Question: I'm making some kind of movie with a webpage. For that I have to do certain things with the chars of the text. The html looks like this:
'''
<div id="section_1" style="display: none;">
<p>Goede typografie stimuleert het lezen en heeft als gevolg dat men zo weinig mogelijk moeite hoeft te doen om een tekst te kunnen lezen. Het moet zo min mogelijk weerstand oproepen om een tekst te kunnen begrijpen.</p>
</div>
<div id="section_2" style="display: none;">
<p>Het vermogen om zeer snel te kunnen lezen en zodoende onze tijd effectief te kunnen gebruiken, hangt vooral af van de wijze waarop de boodschap typografisch is vormgegeven.</p>
</div>
'''
To use the chars, I span every letter. Shown below:
'''
var spans = new Array();
// span every character
for(var i = 0; i < data.sections.length; i++) {
//spanEachChar("#section_"+i);
$("#section_"+i).children().andSelf().contents().each(function(index){
if (this.nodeType == 3) {
var $this = $(this);
$this.replaceWith($this.text().replace(/\w/g, function(text,index2) {
return "<span id="+index2+">" + text + "</span>";
}));
}
});
}
// store each span in an array
$("#content span").each(function() {
spans.push($(this));
});
console.log("spans.length "+spans.length);
// get them like this
var span = spans[20];
'''
I also have a array/object (don't know what it's called) where I store the duration for each section so it shows the new one after a certain time.
'''
var data = {
sections:[{
id: 0,
duration: 0,
firstSpanIndex: -1,
lastSpanIndex: -1
}, {
id: 1,
duration: 7,
firstSpanIndex: -1,
lastSpanIndex: -1
}, {
id: 2,
duration: 7,
firstSpanIndex: -1,
lastSpanIndex: -1
}]
}
'''
There is the array named 'spans', shown above, for each div for example in 'section_2', I want to store the firstSpanIndex and the last lastSpanIndex. I think this maybe can be done at the part where I span every character but i wouldn't know how.
I hope you guys understand my question, it's not that easy to explain.
---
update
Thanks for the help so far. It's helpfull for the purpose of learning but not really what i wanted. I made a image to make more clear what i want.

I hope the image is clear enough. It shows 4 paragraps split up in spans for each char. All those spans are in one array. Nothing more in that array (so no first or last). Then the data.sections hold's info for each paragraph, like the id (equal to the index atm) and how many seconds it should show up (not show in the image) and the start and end index of the span array.
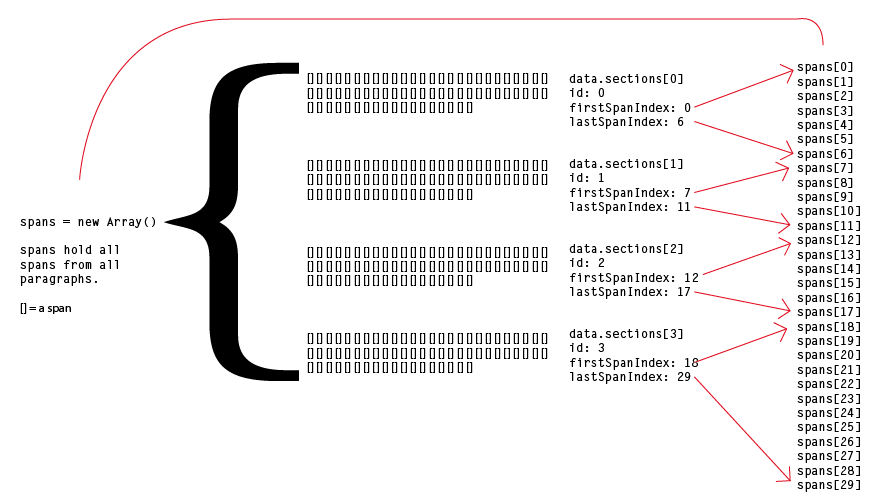
Answer: For each section, write the first and last indexes in a data attribute.
for the firstIndex and LastIndex, you'll need the offset based on which section your in.
For the firstIndex, check if the span character is the first one in your loop - if so, then calculate it's index value.
For the lastIndex, just keep setting the offset value (the last time in the loop, it'll set the right value.)
Then, somewhere else after your done, you can build your sections array by grabbing the data-attribute values 'data-first-index' and 'data-last-index' for each span.
'''
for(var i = 0; i < data.sections.length; i++) {
// get the offset for this section - if it's the first one, set it's value to -1
// if it's not the first one, set it as the data-last-index value
var offset = i == 0 ? -1 : $('#section_'+i).attr('data-last-index');
// for each character in your section
for(var j = 0; j < <number of characters in the section>; j++) {
var $el = $('#section_'+i); // cache the dom el
// set first index - it's simply just the previous lastindex + curr pos + 1
if (index == 0) {
$el.attr('data-first-index', offset + j + 1);
}
// set last index (everytime, last one in the loop is the last index)
$el.attr('data-last-index', offset + j);
});
}
// now you can build your sections array and populate the firstIndex and lastIndex values
// by going $('section_X').attr('data-first-index') => firstIndex value
// and $('section_X').attr('data-last-index') => lastIndex value
'''